Question: I was looking around and figured out how to generate a spreadsheet using this basic <URL>.
The problem is that I can't figure out how to generate a cell/entry that spans multiple rows/columns (see picture below).

Not quite sure where to post/ask around... any help/pointers appreciated!
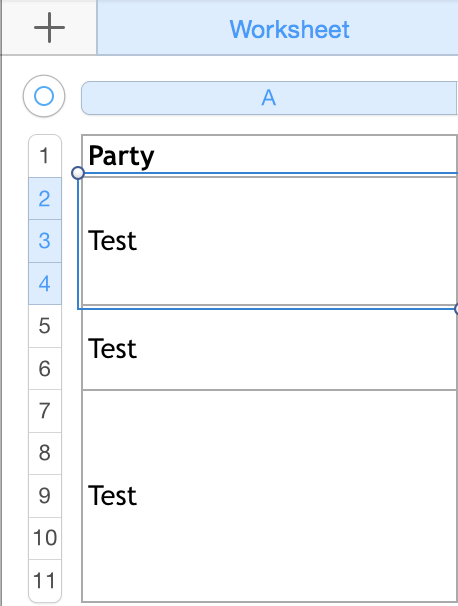
Answer: You may use phpExcel library which have nice set of utility function. For your you can use function 'mergeCells()'. As like this
'''
$objPHPExcel->setActiveSheetIndex(0)->mergeCells('A1:A3');
'''
For details about phpExcel <URL>